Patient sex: M
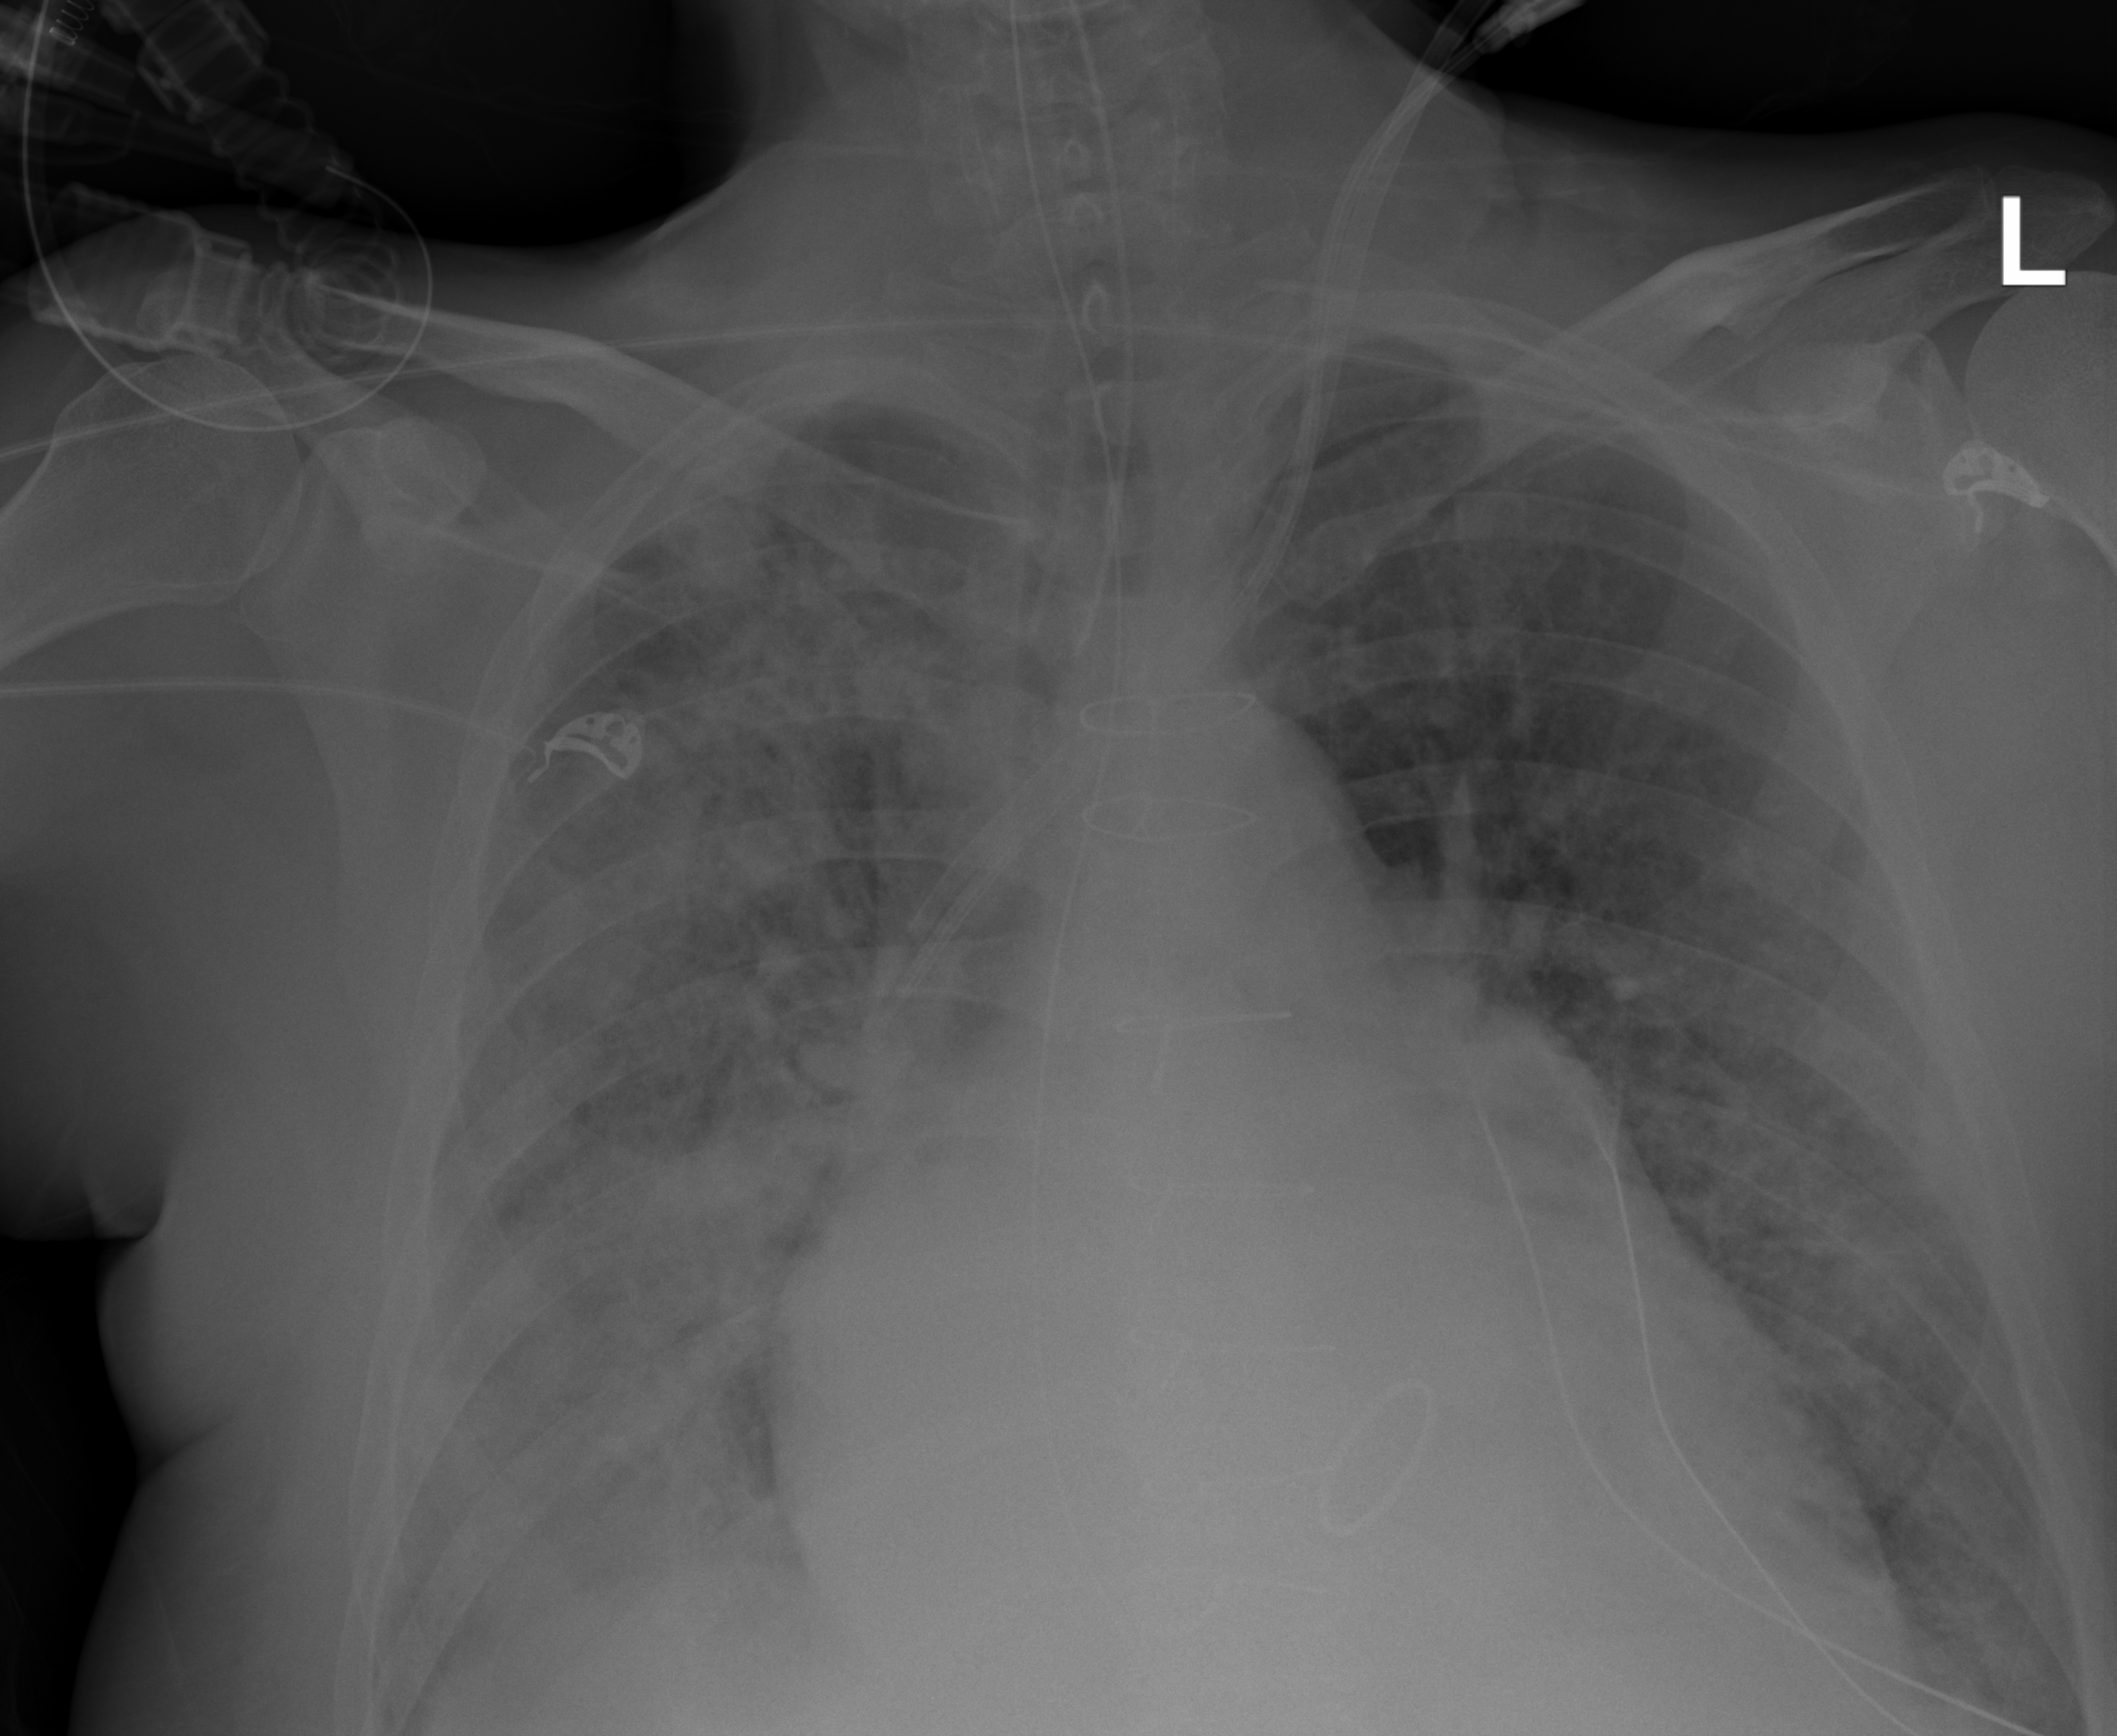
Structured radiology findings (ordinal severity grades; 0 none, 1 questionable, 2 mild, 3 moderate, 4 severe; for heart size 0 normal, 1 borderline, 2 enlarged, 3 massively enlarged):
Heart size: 3
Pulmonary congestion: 1
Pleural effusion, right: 1
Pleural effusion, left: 0
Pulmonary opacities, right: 3
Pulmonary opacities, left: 2
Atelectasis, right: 2
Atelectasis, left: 1